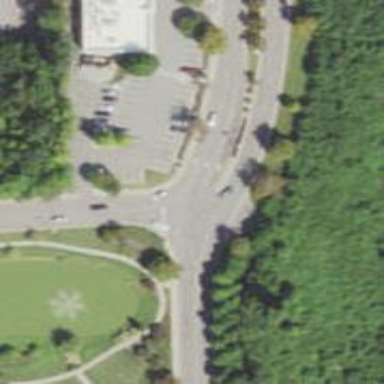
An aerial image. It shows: Stop road.